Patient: sex F, age 70
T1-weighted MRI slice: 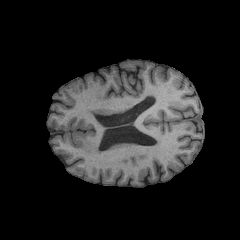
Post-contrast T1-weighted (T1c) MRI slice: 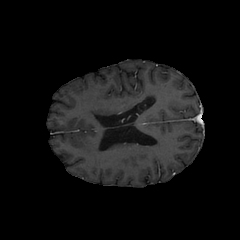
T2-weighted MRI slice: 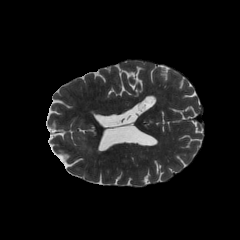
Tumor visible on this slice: yes
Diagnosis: Oligodendroglioma, IDH-mutant, 1p/19q-codeleted
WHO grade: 2